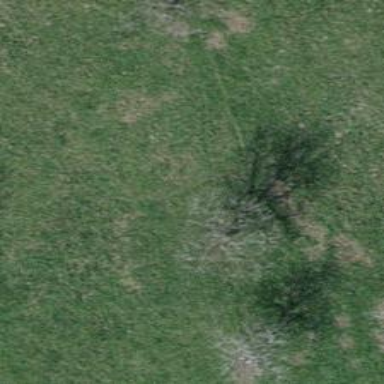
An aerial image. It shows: Single tag "natural: tree."